Question: Hi I want to make this kind of graphs. I know it is bar charts plot. And can be used with bar_charts. But the only I can do is to make a simple bar charts with the maximum value above the bars. I suppose it is more complicated and I am not sure whether ggplot can make it. Any idea ?
[
'''
tab1<read.csv("/Users/vladalexandru/Documente/vlad_R/R_markdown/Rmrkd/Tab/Tx_tn.csv")
tab1$dat <- as.Date(tab1$dat)
tab2 <- aggregate(tab1, by = list(format(tab1$dat, "%m")), FUN = "mean")
ggplot(data=tab2, aes(x=Group.1, y= tx)) +
geom_bar(stat="identity", fill="yellow")+
geom_text(aes(label=round(tx,0)), vjust=-0.3, size=3.5)+
labs(x = "month")+
scale_y_continuous(name = "degC")+
theme_minimal()
'''
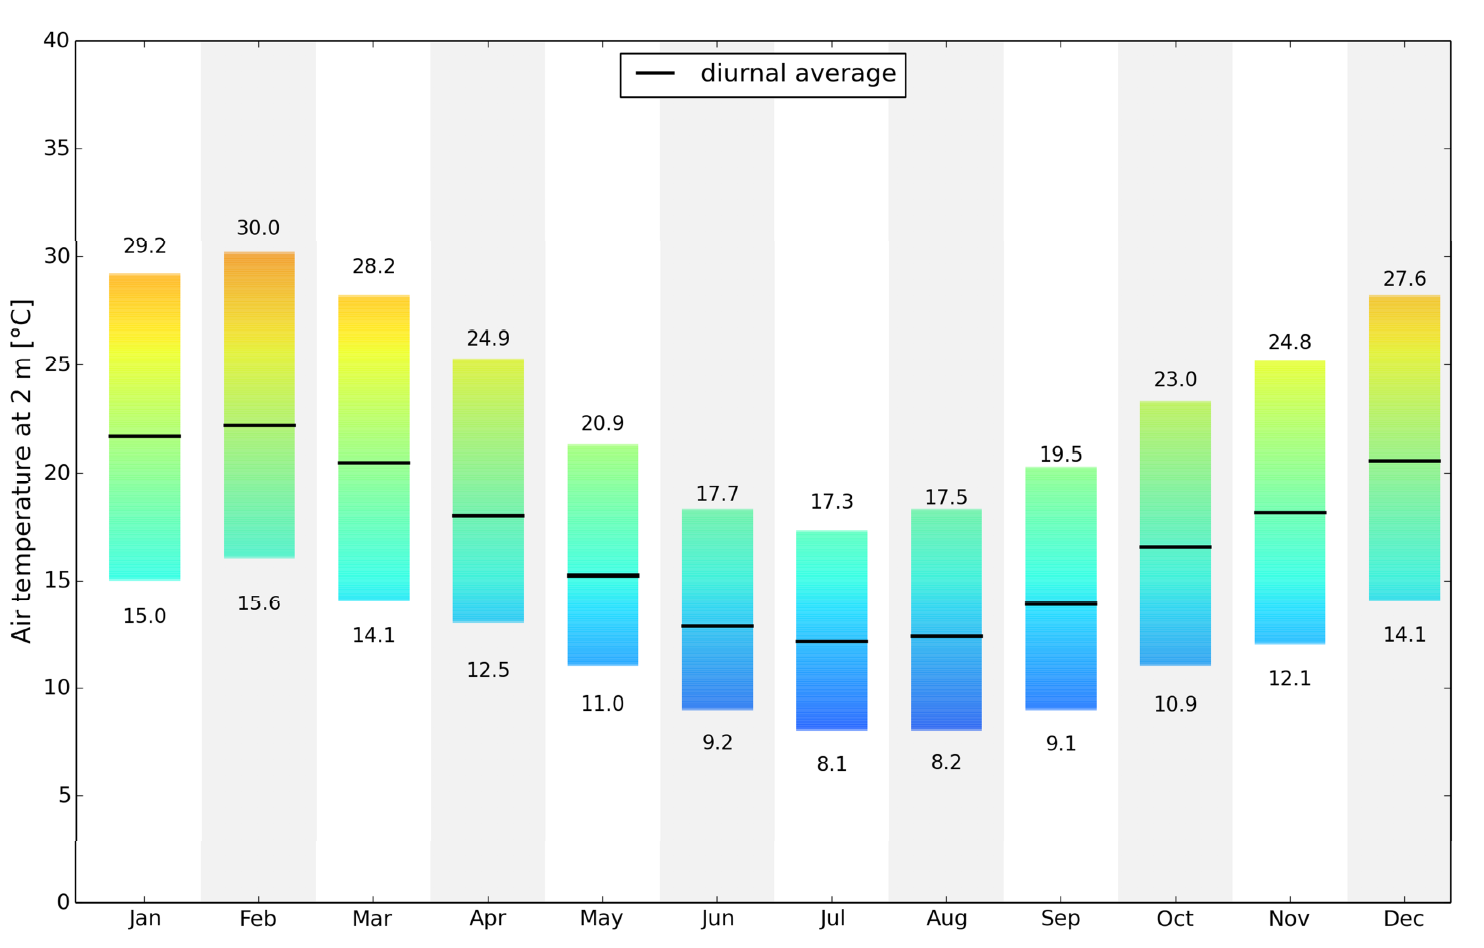
Answer: It is actually possible to make a gradient-filled boxplot like this in ggplot. It's a hassle though. You have to add a transparent bar at the bottom of a stacked bar chart, then construct the gradient by slicing the bar into thin pieces and coloring them:
'''
set.seed(123)
a <- sample(10:20, 12, TRUE)
b <- sample(1:10, 12, TRUE)
data.frame(vals = c(sapply(1:12, function(i) c(rep(a[i]/39, 39), 20 - b[i]))),
month =factor( rep(month.abb, each = 40), levels = month.abb),
fills = rep(c(1:39, "top"), 12)) %>%
ggplot(aes(x = month, y = vals, fill = fills)) +
geom_col(fill = "gray95", aes(y = Inf), width = 0.7) +
geom_col(position = position_stack(), width = 0.5) +
scale_fill_manual(values = c("#<PHONE>",
colorRampPalette(colors = c("forestgreen",
"gold", "orange"))(38),
"#<PHONE>"),
guide = guide_none()) +
theme_classic()
'''
<URL>